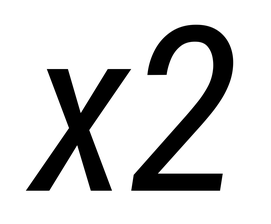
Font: Roboto-Italic_Condensed_Italic